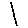
Label: line